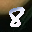
Label: 8